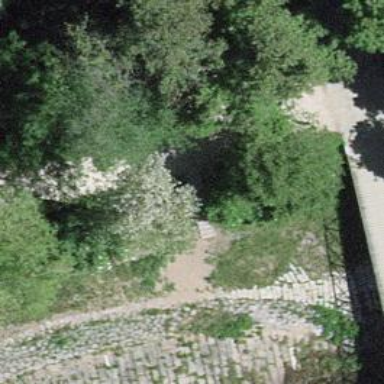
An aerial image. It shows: Set of steps with surface made of concrete plates.